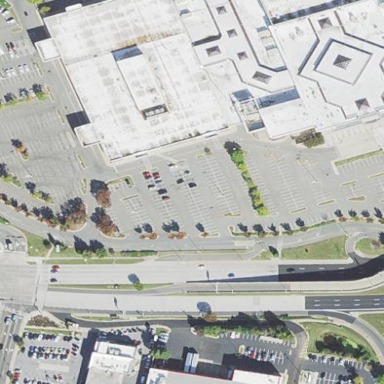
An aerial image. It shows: Parking area with surface.